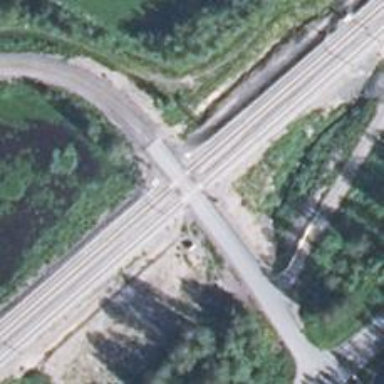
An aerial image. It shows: Level crossing with light signals and saltire markings.